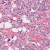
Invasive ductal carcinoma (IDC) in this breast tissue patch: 1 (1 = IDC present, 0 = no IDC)